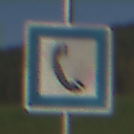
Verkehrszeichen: Fernsprecher
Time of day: MorningAfternoon
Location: Outdoor (Nature)
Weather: PartlyCloudy
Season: NotSpecified
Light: Natural